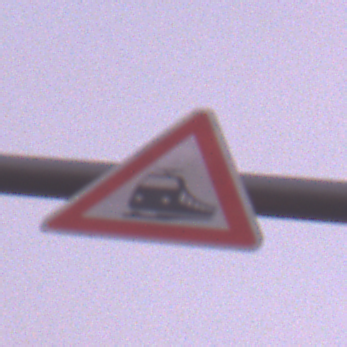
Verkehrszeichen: Bahnuebergang
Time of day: SunriseSunset
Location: Outdoor (Urban)
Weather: PartlyCloudy
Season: NotSpecified
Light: Natural